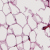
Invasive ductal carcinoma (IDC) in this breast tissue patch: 0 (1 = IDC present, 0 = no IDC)